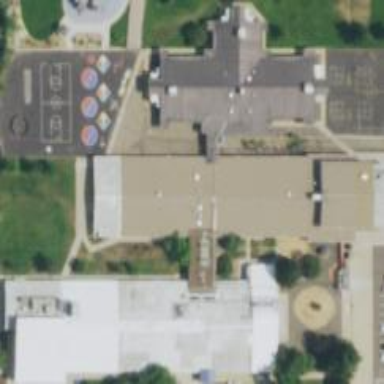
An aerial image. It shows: School building.